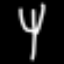
Label: fork